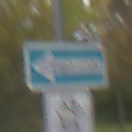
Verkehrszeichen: EinbahnstrasseLinksweisend
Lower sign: RichtungsangabeDurchPfeile9
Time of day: Midday
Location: Outdoor (Nature)
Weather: Overcast
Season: Autumn
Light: Natural